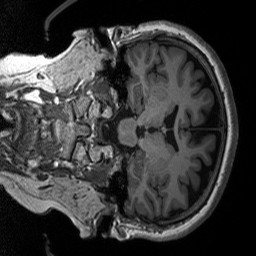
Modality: T1w
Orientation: coronal
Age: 60
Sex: female
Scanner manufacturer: siemens
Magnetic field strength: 3 T
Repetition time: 2.53 s
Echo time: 0.00219 s